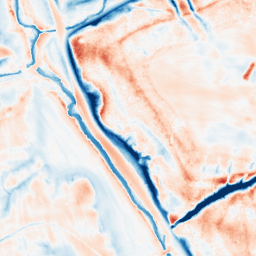
Category: edge_preserving
Decomposition family: guided
Decomposition parameters: radius: 8
eps: 1
Upsampling method: quadratic
Upsampling parameters: scale: 2
Upsampling scale: 2